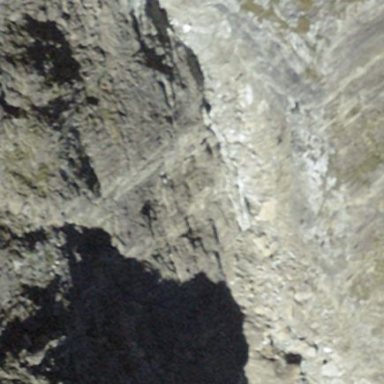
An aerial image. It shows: Natural scree.